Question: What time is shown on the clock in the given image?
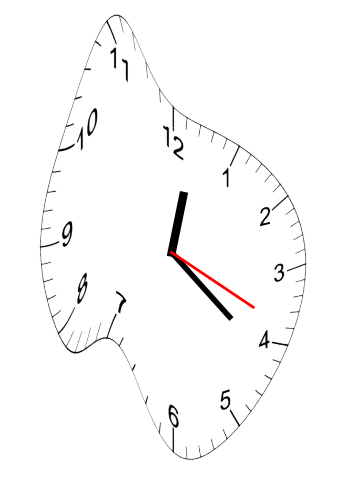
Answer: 12:21:19